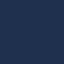
Land use / land cover class: SeaLake